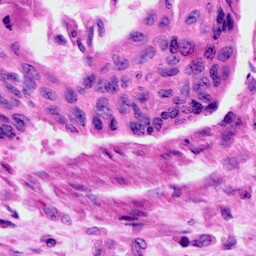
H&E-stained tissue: Cervix